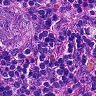
Metastatic tissue present: yes